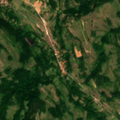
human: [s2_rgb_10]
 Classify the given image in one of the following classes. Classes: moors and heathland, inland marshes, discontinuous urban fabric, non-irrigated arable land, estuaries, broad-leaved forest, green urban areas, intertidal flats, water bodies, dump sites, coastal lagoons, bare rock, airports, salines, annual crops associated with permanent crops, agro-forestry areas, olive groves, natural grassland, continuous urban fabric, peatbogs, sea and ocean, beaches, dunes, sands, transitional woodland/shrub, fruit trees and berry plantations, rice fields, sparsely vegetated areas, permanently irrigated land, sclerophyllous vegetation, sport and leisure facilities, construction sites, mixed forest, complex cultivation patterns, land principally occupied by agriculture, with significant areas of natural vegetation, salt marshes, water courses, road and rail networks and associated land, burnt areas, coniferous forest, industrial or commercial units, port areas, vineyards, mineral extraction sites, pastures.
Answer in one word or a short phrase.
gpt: complex cultivation patterns, land principally occupied by agriculture, with significant areas of natural vegetation, broad-leaved forest, transitional woodland/shrub